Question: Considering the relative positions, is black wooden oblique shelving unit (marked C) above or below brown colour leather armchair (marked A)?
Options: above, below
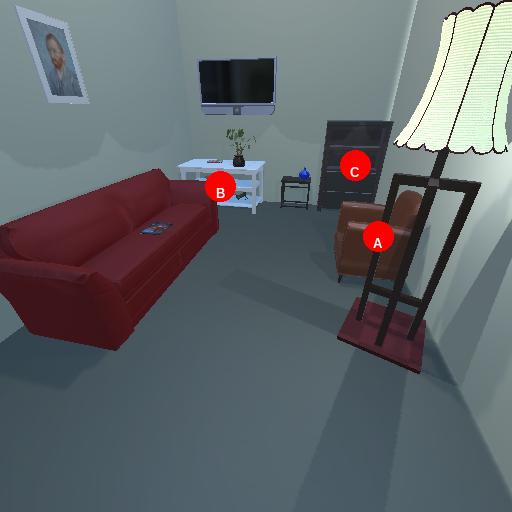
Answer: above